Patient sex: F
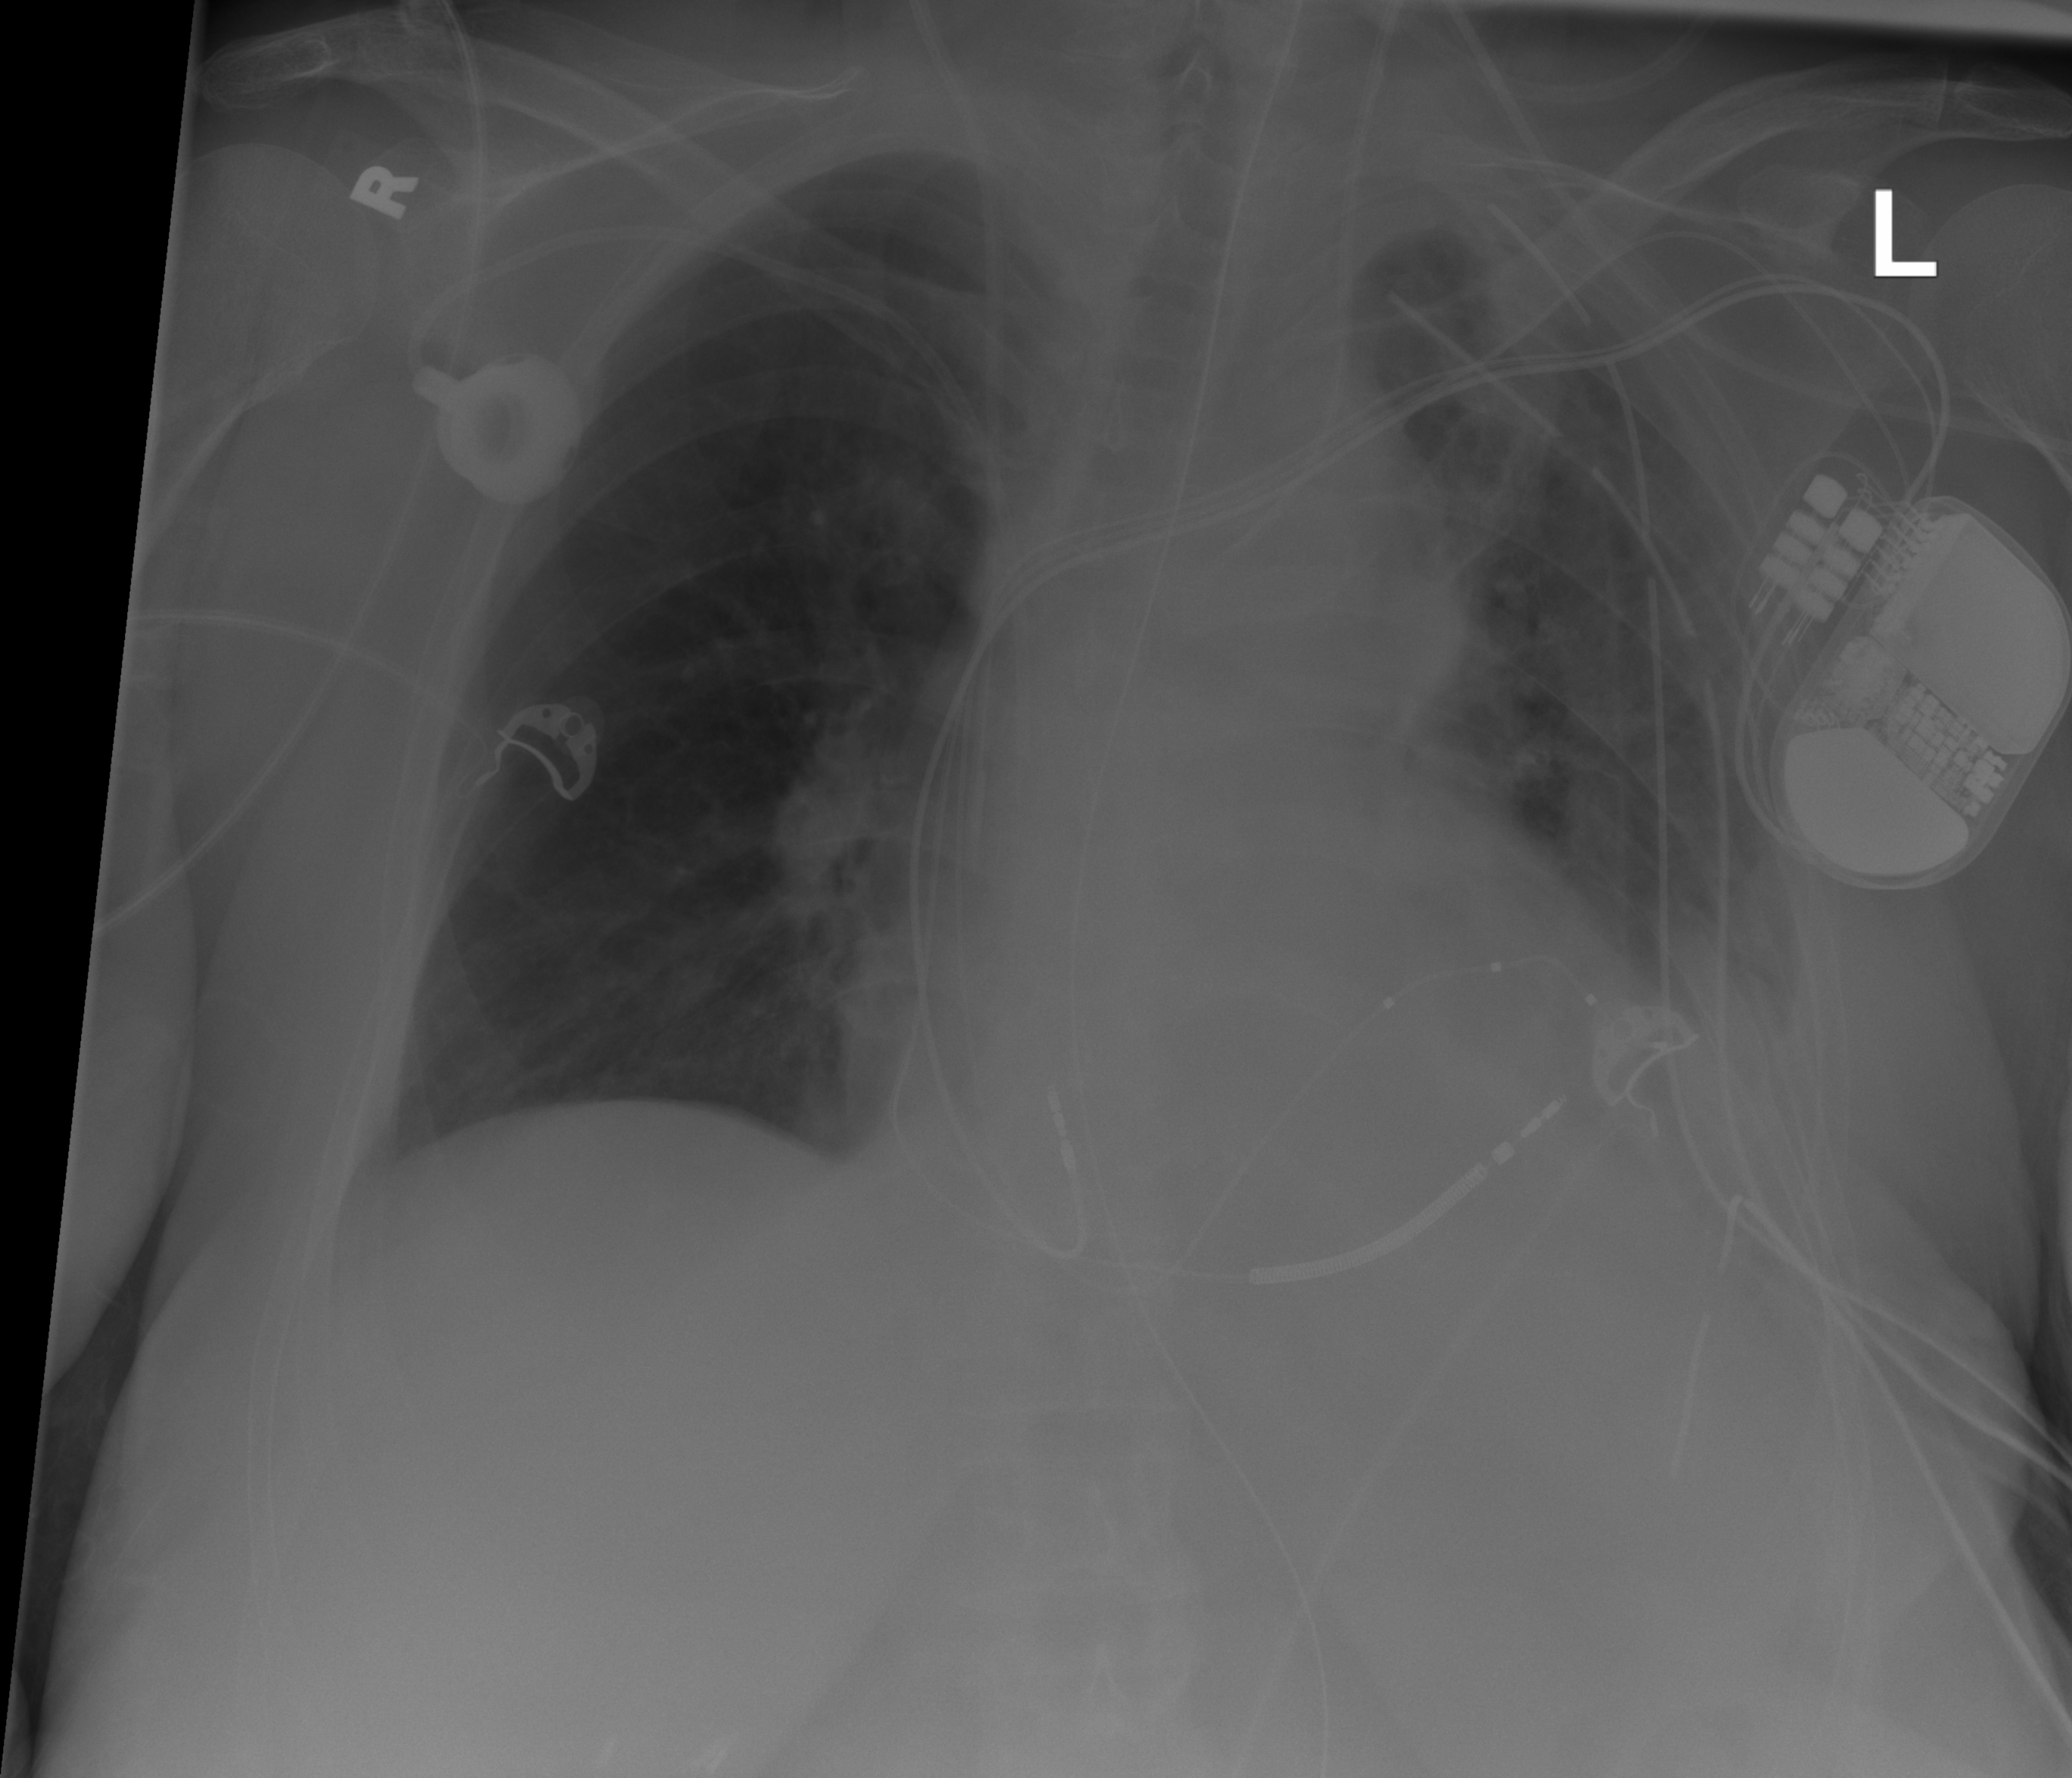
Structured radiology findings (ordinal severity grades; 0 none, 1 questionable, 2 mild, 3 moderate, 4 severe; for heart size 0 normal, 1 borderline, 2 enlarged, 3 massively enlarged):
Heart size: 2
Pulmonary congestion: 2
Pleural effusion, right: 0
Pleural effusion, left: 2
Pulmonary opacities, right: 0
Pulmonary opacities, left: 2
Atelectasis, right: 0
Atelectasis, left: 0